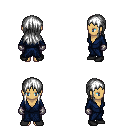
a pixel art fantasy rpg character, female body template, human, tanned skin, blue robe, metal pants, white unkempt hairstyle, metal gloves, black shoes, four views (front, back, left, right), 2x2 character sprite sheet, small pixel art, hard edges, no anti-aliasing